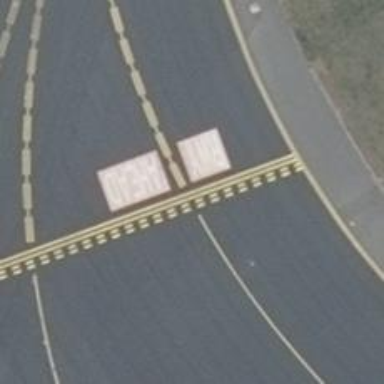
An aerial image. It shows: Runway holding position.